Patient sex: M
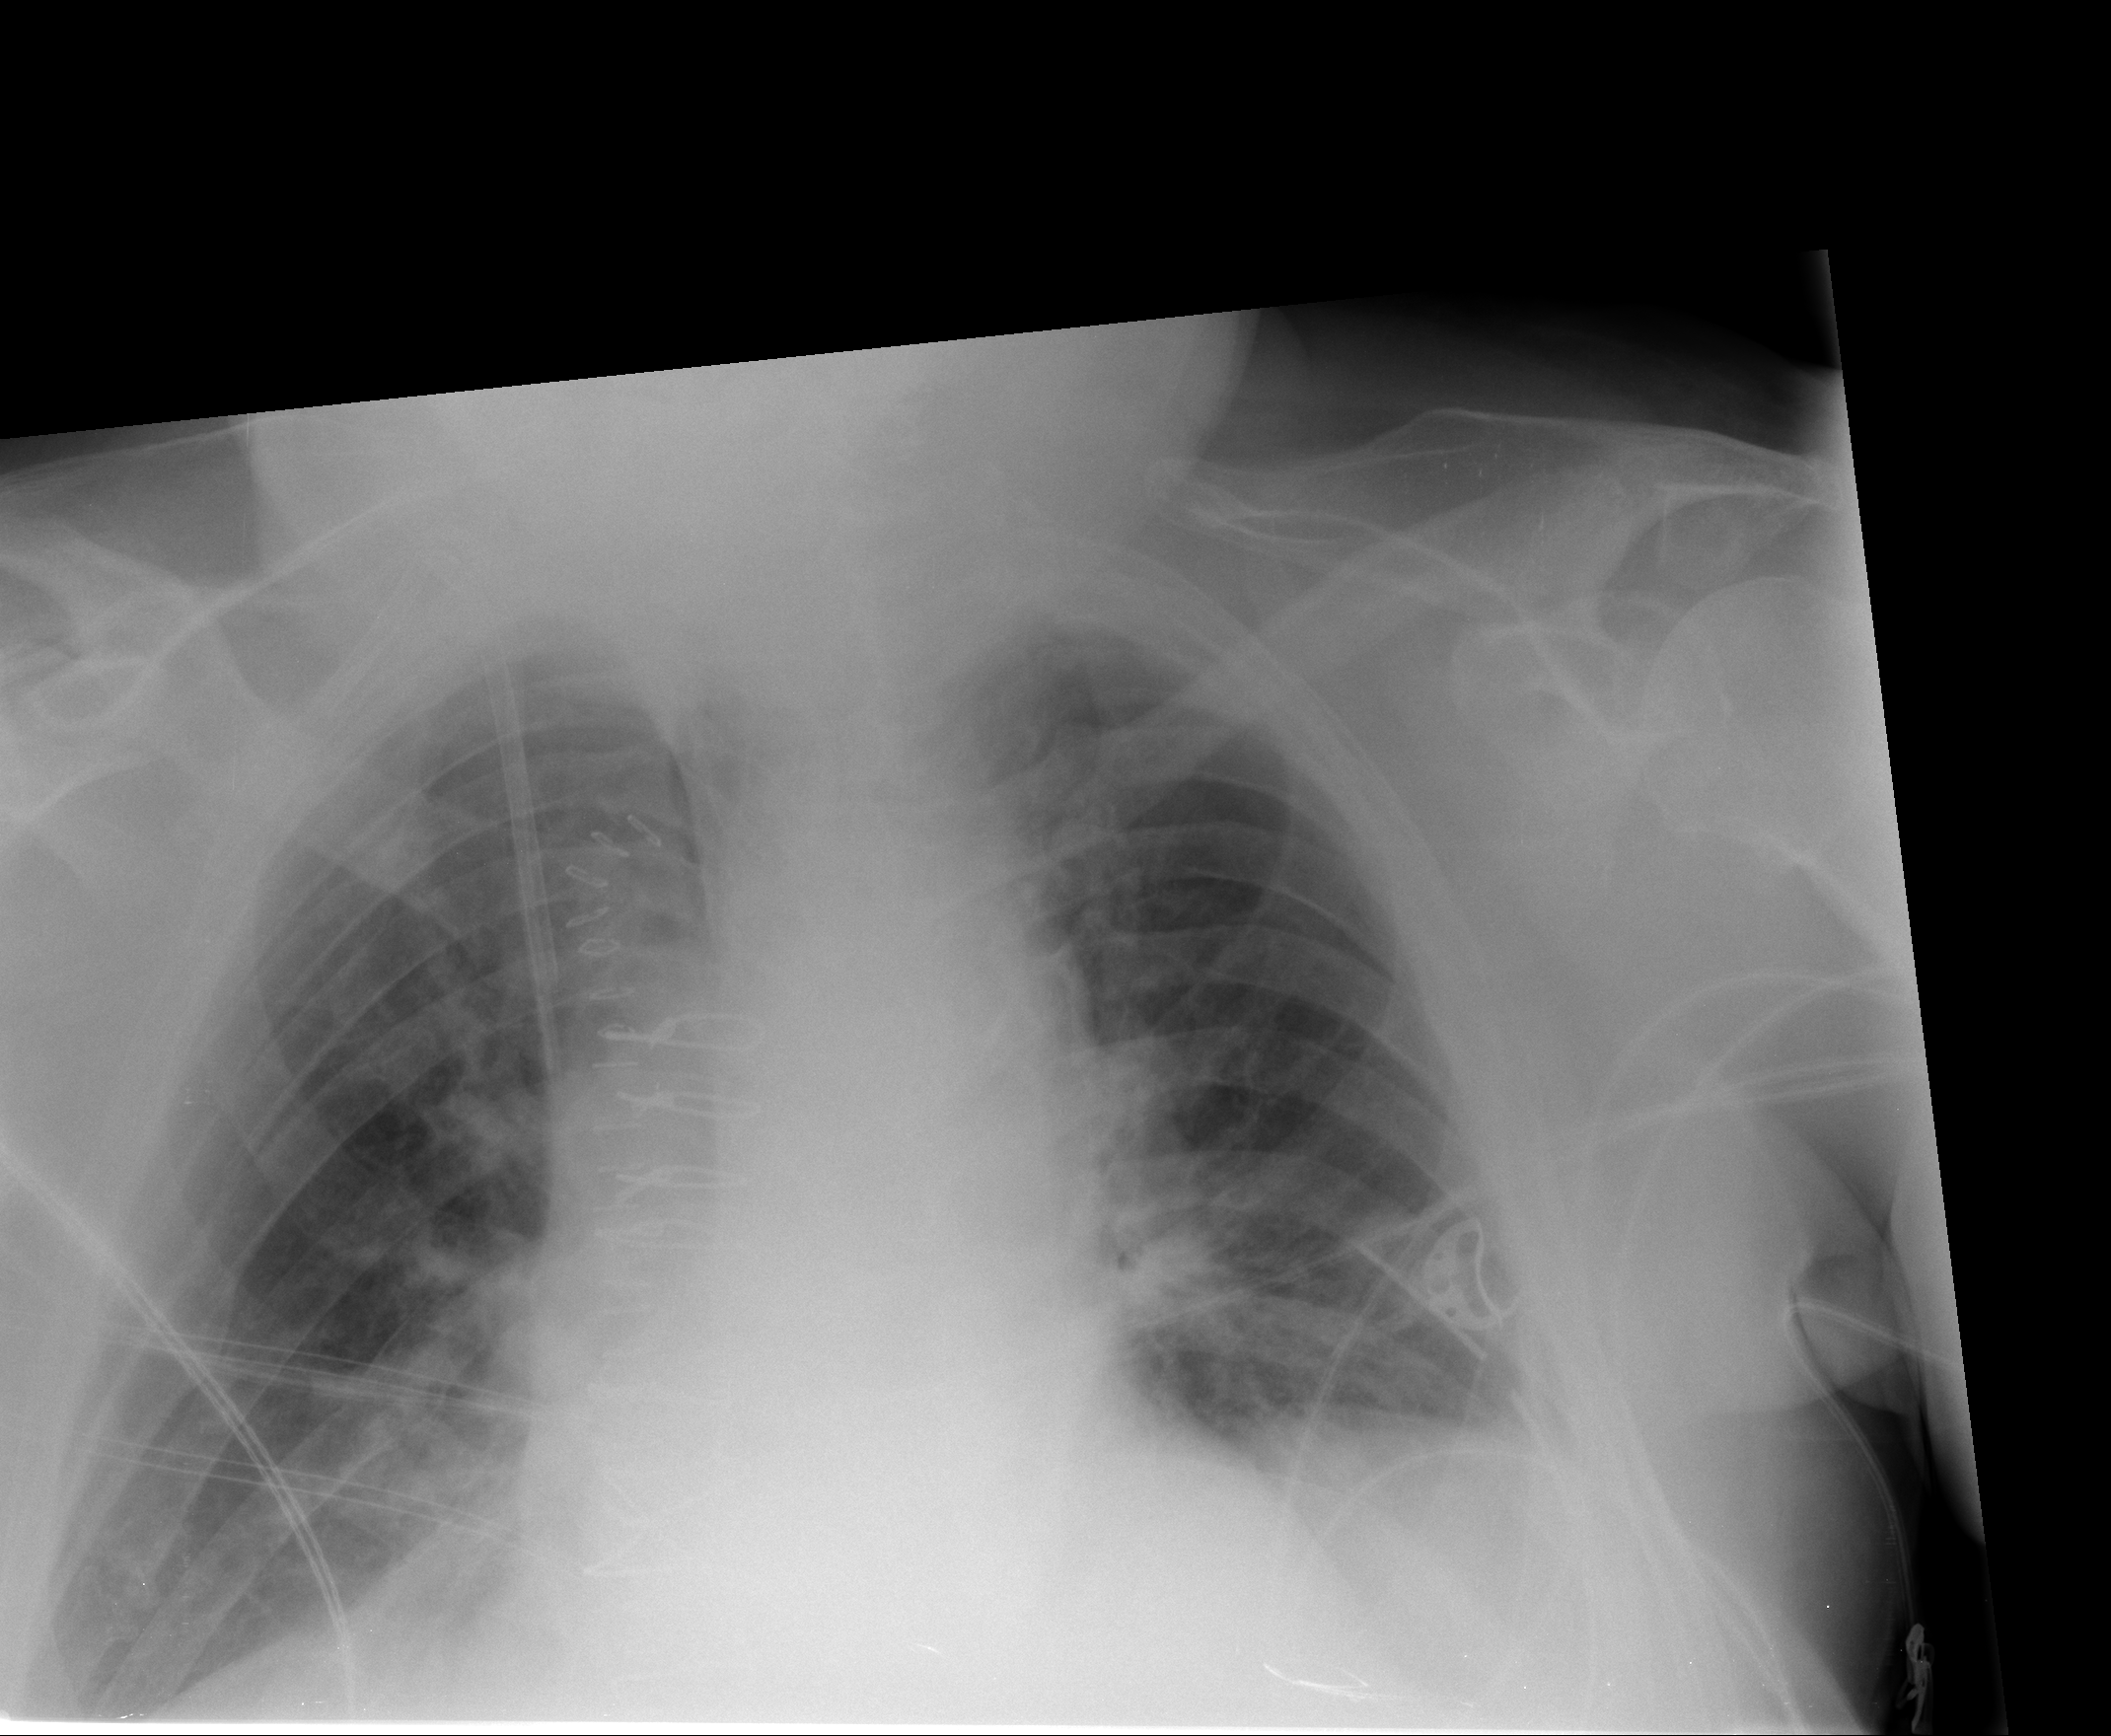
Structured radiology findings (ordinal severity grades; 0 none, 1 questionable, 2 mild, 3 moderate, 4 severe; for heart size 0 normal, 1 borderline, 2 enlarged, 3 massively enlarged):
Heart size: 2
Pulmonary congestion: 2
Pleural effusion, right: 2
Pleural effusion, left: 2
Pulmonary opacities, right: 0
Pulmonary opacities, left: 0
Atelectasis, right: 2
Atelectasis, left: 2